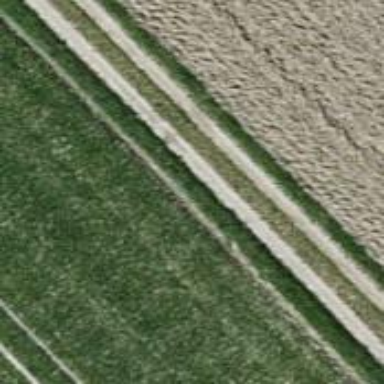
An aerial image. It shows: Well-maintained agricultural track with grade1 tracktype.